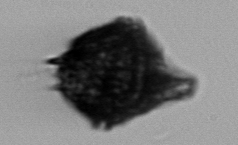
Label: Gonyaulax